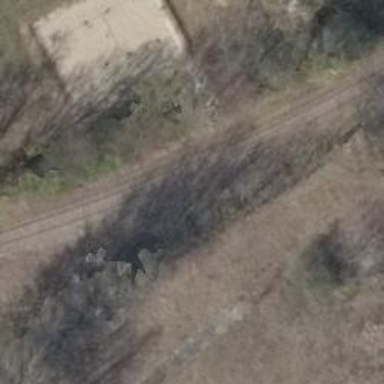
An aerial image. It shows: Abandoned spur railway.